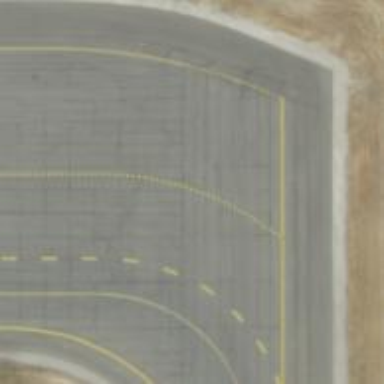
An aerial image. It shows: Image of taxiway at airport.